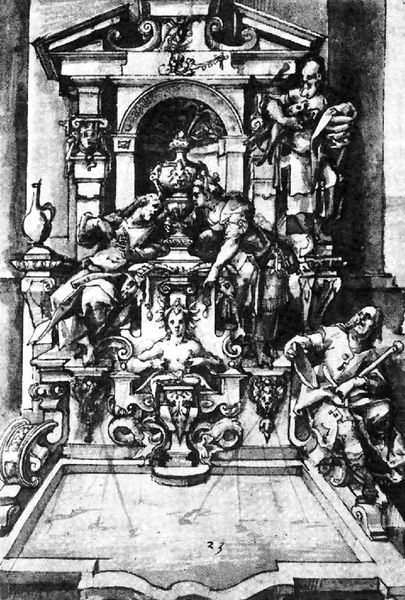
Titel: Brunnenentwurf mit Christus und der Samariterin
Künstler: Wendel Dietterlin
Institution: Dresden, Staatliches Kupferstichkabinett
Schlagwörter: wasser, weiß, frauen, menschen, sitzen, grau, männer, schwarz, skizze, säule, zeichnung, dach, rot, tier, ornament, wand, architektur, barock, geschichte, mensch, brunnen, engel, kanne, krug, skulptur, statue, vase, bogen, stab, grafik, figuren, rundbogen, nische, gefäss, denkmal, becken, druck, stich, mythologie, altar, kapitell, löwe, brunne, nummer, grabmal, ädikula, rollwerk, theatralik, figuren#, 23, figurenportal, rollerk